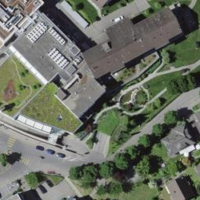
EUNIS habitat code: 55
Species observed at this site:
Fagus sylvatica
Centaurea scabiosa
Rana temporaria